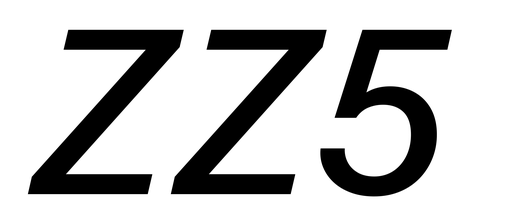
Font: InstrumentSans-Italic_Medium_Italic